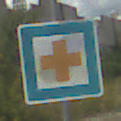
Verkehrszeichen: ErsteHilfe
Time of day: Midday
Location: Outdoor (Suburban)
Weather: PartlyCloudy
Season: Summer
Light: Natural